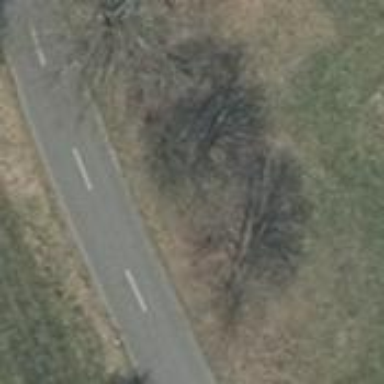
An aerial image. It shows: Row of deciduous broadleaved trees.